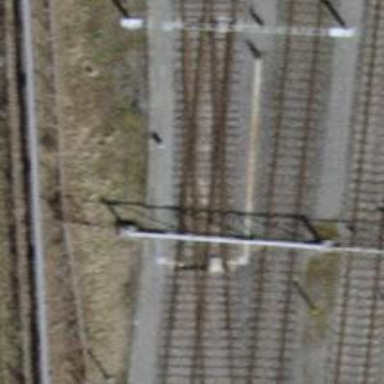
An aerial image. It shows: Railway switch.